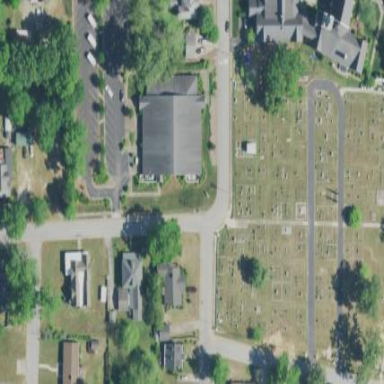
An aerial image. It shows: Cemetery.